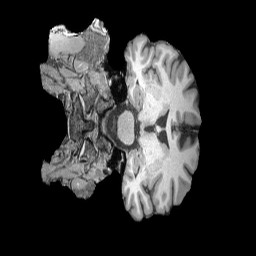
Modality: T1w
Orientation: coronal
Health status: healthy